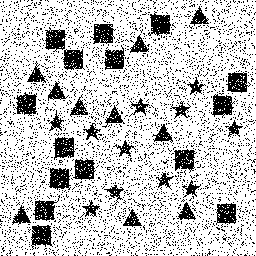
Squares: 15
Triangles: 10
Stars: 11
Total shapes: 36